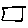
Label: square